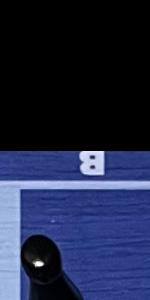
Label: Empty